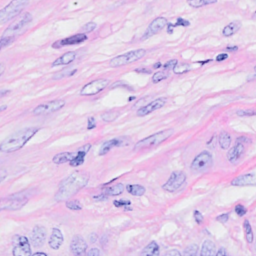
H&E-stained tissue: Breast